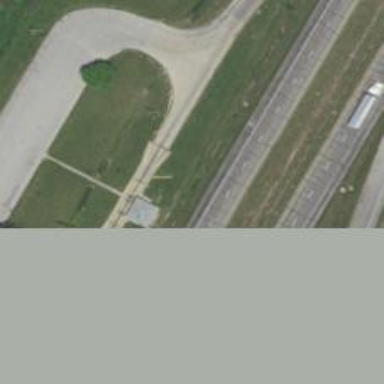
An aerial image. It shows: Weighbridge facility.